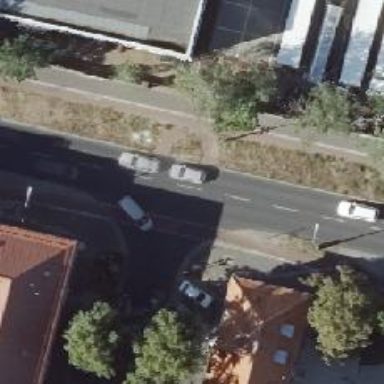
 with on-street parking on the right and on-kerb parking on the left."